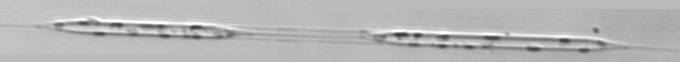
Label: Rhizosolenia